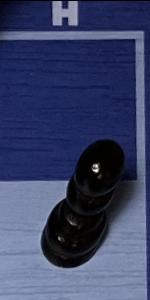
Label: Pawn_Black